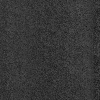
Atmospheric dust classification: dusty